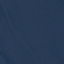
Label: SeaLake